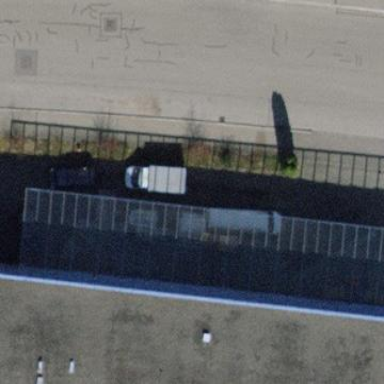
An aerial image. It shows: View of roof of building.